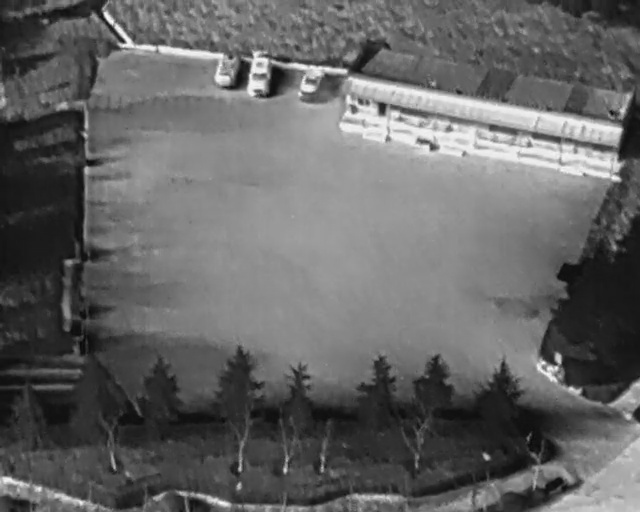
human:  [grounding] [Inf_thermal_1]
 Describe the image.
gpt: In the satellite image, there is  <ref>3 medium car </ref> <box>[[45, 13, 51, 19, 14], [36, 12, 44, 17, 2], [32, 11, 38, 15, 13]]</box> located at top.